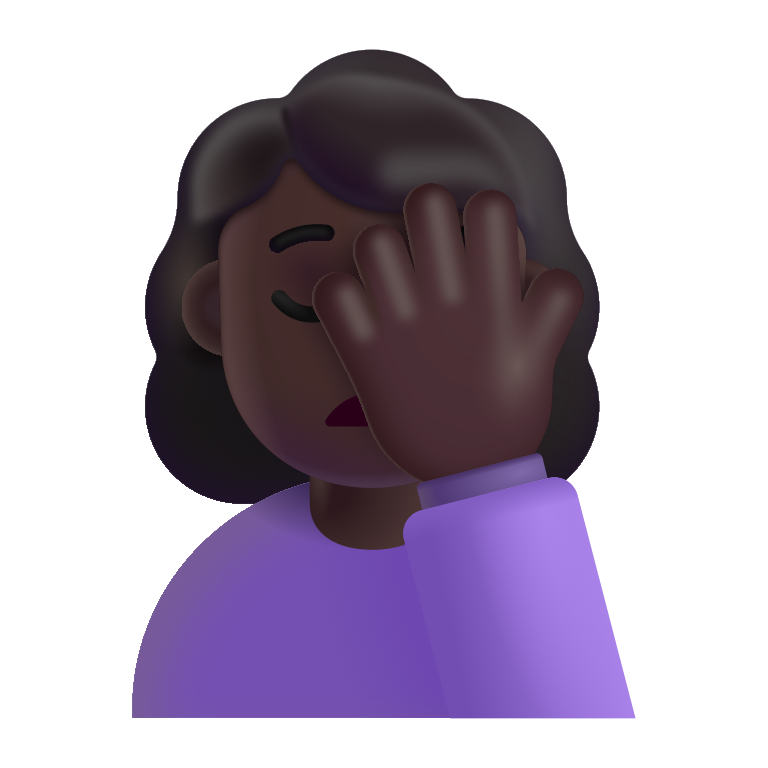
woman facepalming color dark